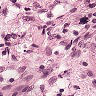
Metastatic tissue present: no